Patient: sex M, age 52
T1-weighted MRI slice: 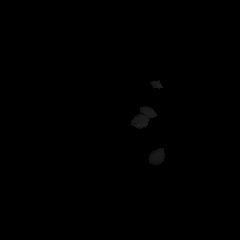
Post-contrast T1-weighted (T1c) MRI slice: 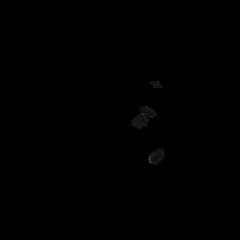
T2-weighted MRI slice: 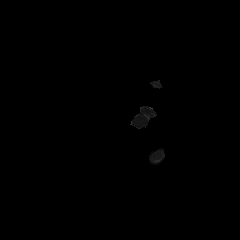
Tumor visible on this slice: no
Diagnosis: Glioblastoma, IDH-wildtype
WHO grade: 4